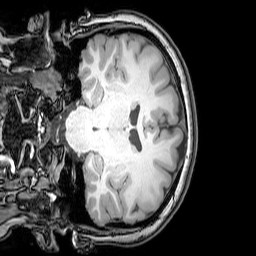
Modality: T1w
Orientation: coronal
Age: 25
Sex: female
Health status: healthy
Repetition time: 0.081 s
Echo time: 0.037 s